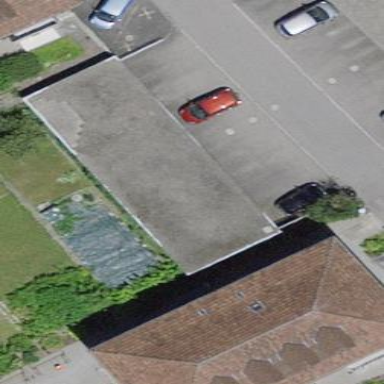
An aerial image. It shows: Group of garages.